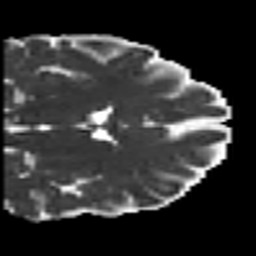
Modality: MD
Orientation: coronal
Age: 20
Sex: female
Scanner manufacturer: siemens
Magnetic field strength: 3 T
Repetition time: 7 s
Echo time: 0.0926 s